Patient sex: M
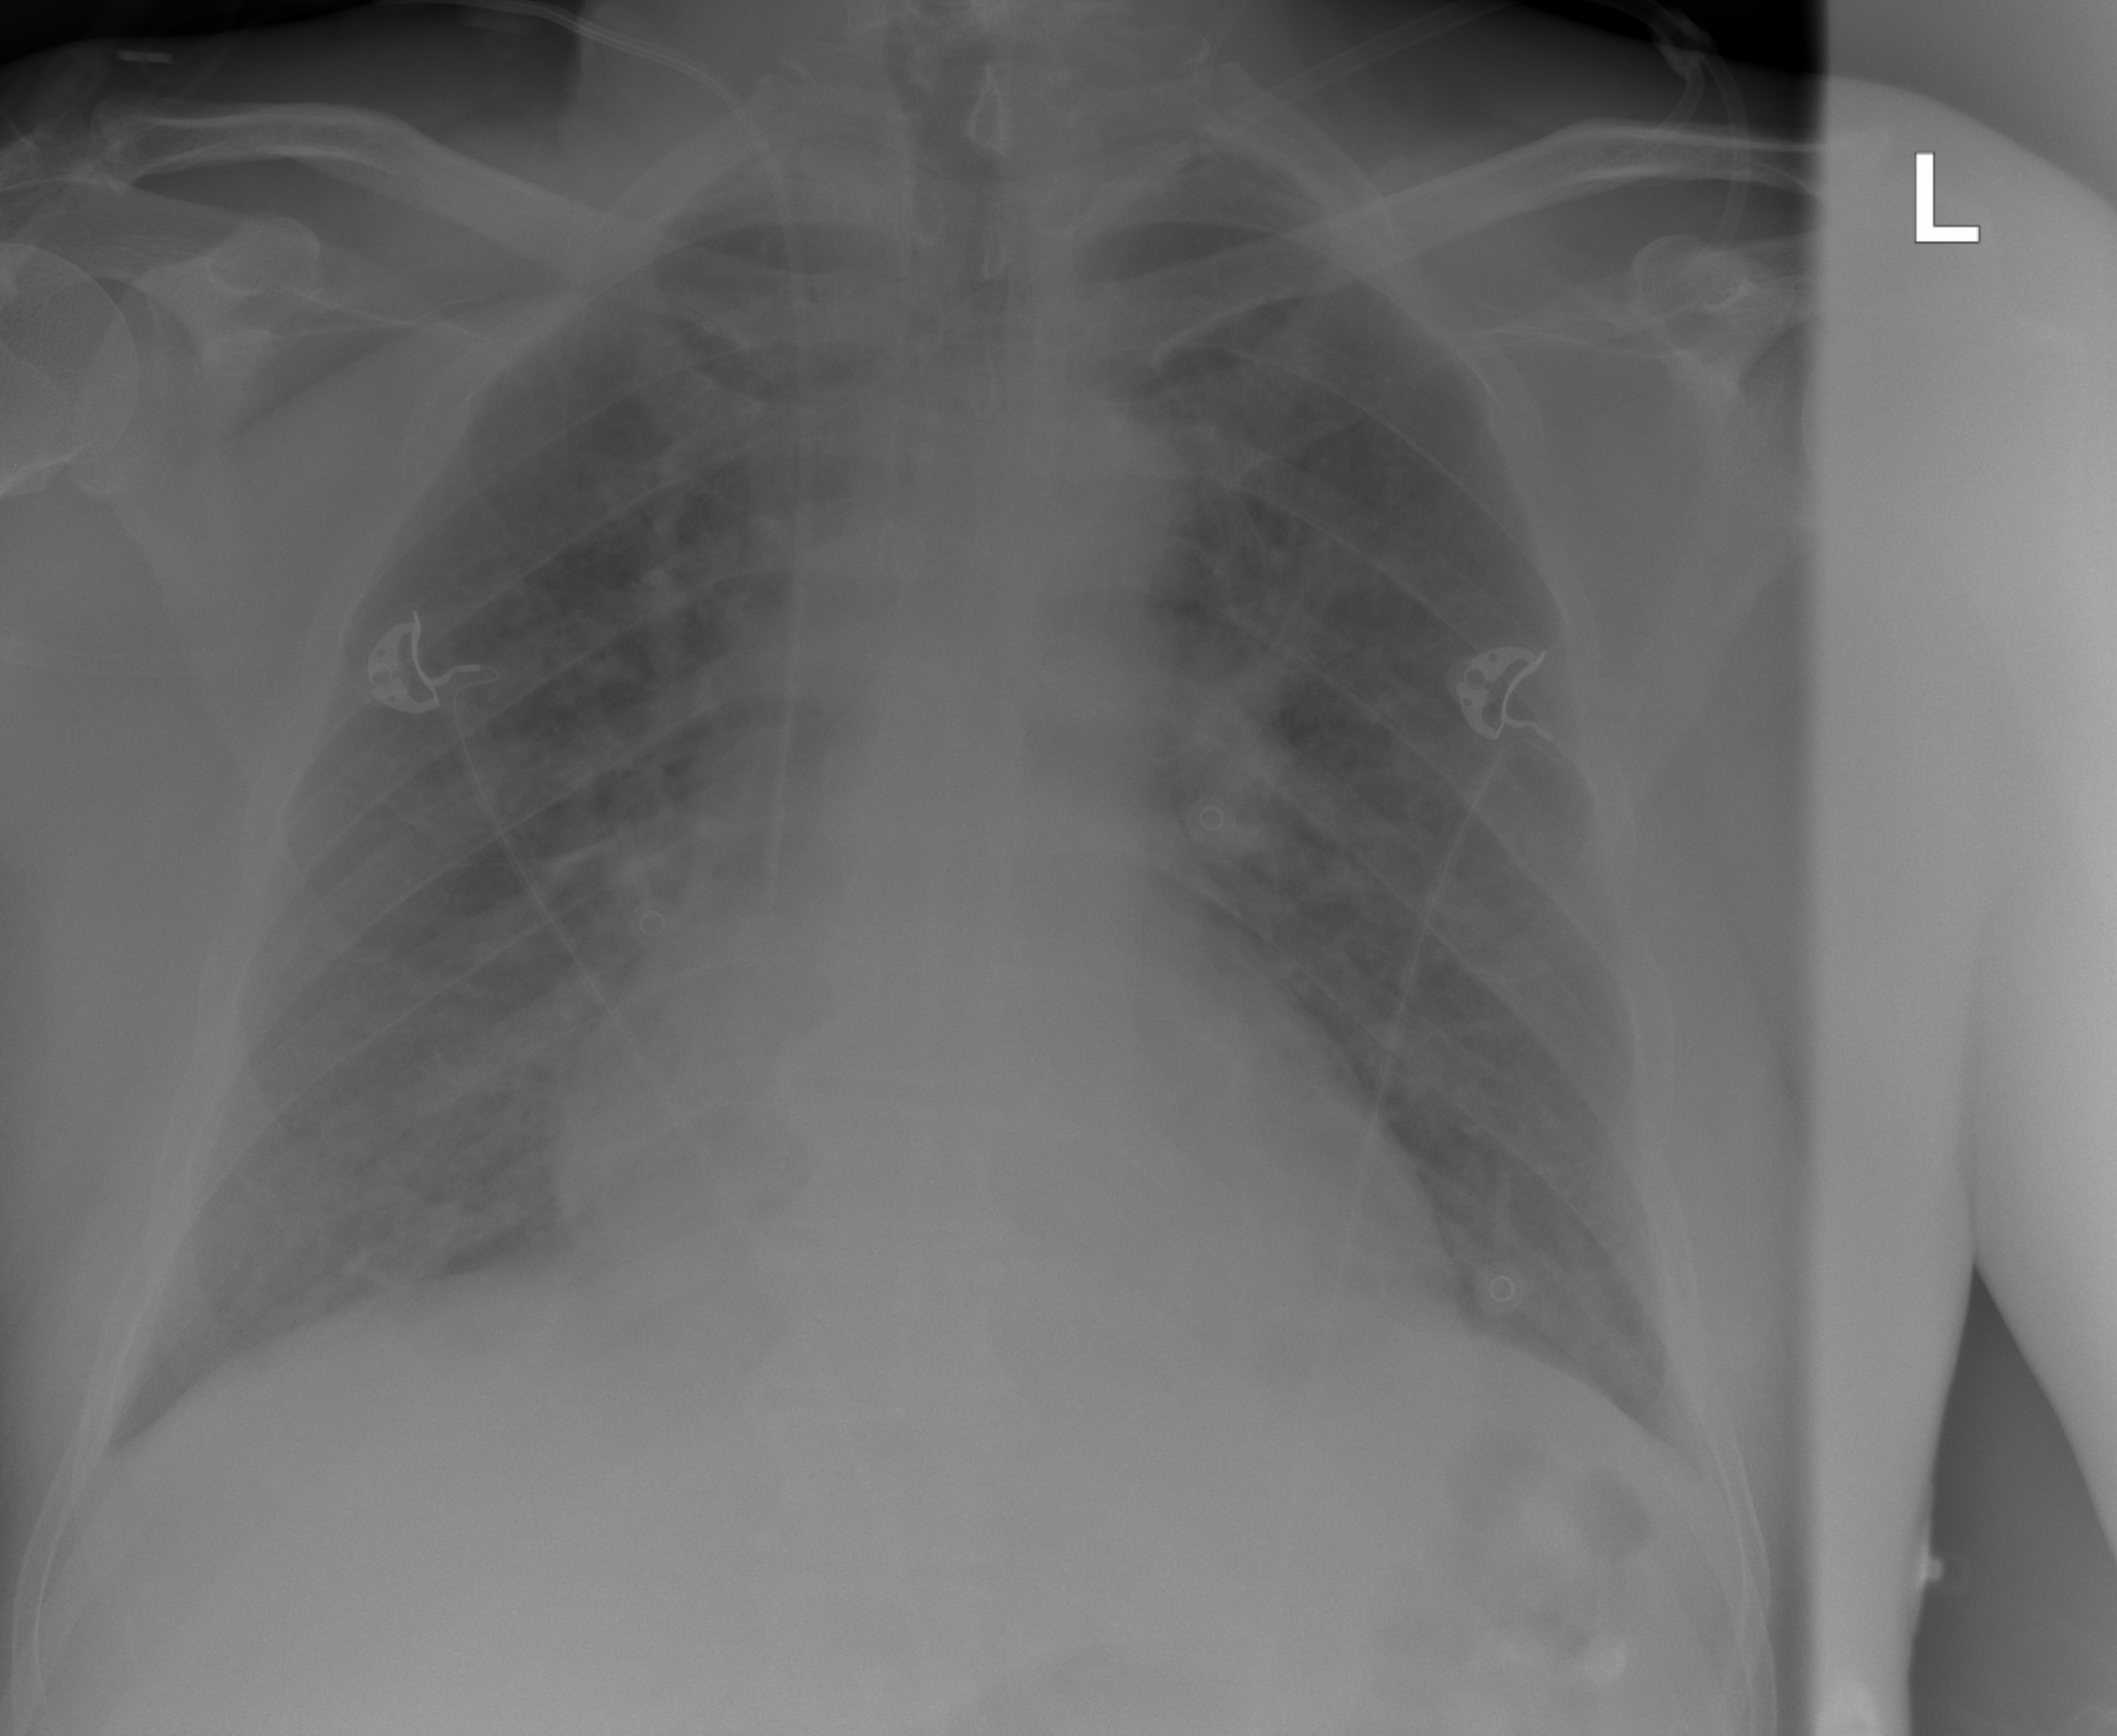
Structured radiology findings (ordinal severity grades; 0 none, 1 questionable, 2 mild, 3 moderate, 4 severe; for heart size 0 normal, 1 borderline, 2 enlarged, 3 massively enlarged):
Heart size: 1
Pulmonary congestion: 2
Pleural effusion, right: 0
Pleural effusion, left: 0
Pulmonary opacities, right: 0
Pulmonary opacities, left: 0
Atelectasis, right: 2
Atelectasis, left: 2